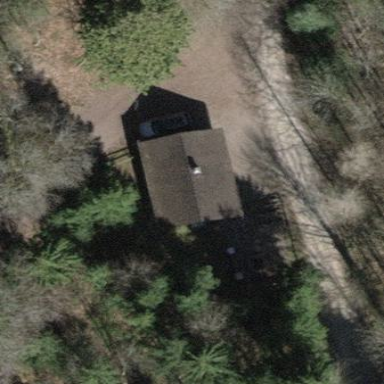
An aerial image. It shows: Cabin.